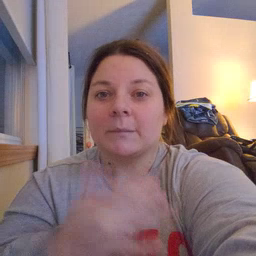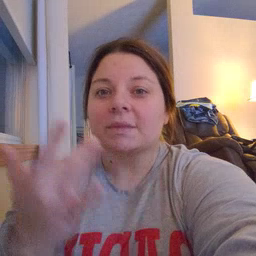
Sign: taste